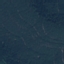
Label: Forest